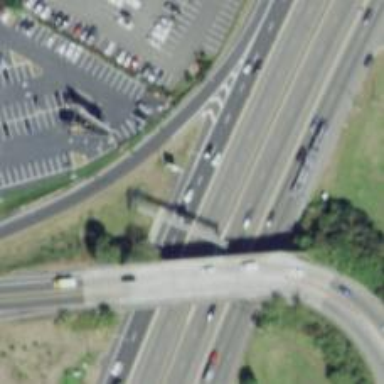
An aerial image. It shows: Urban freeway or expressway with trunk road classification.